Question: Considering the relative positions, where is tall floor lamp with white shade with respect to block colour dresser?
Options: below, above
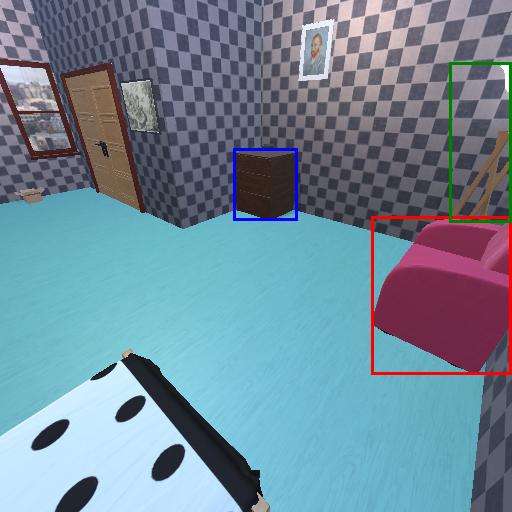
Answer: below